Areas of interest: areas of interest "BYD Auto (Jiangsu Longdi 4S Store)"
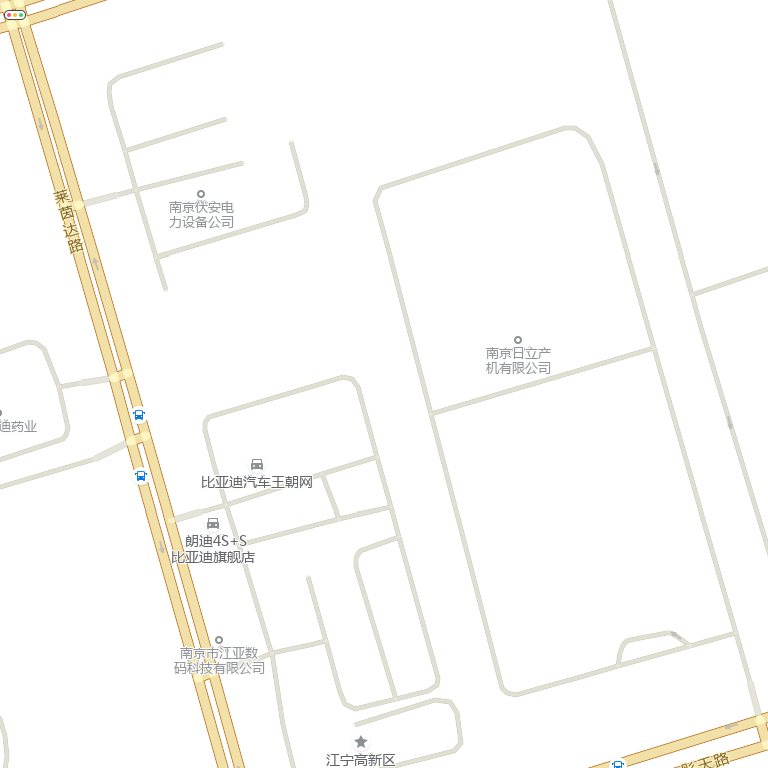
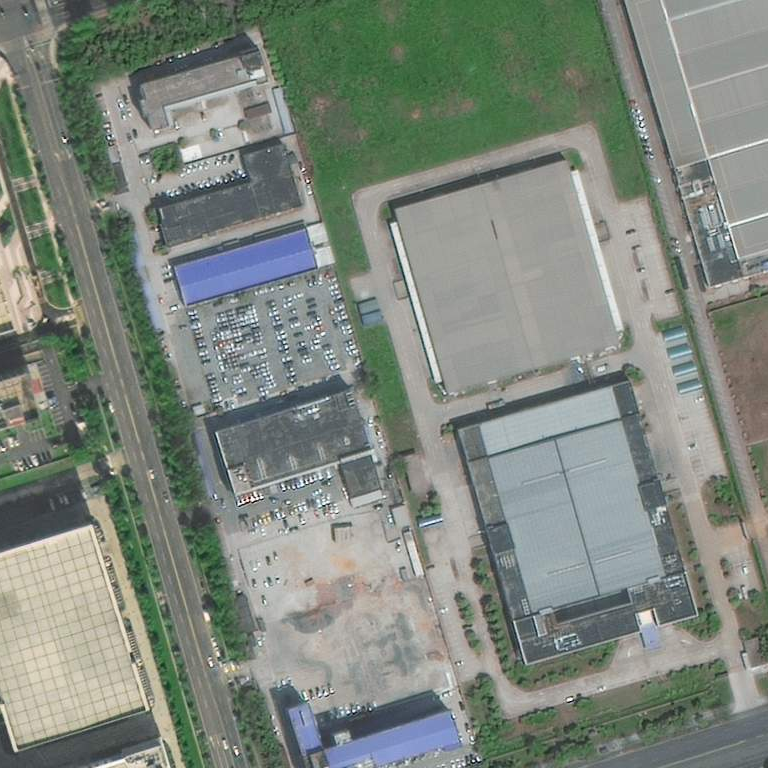